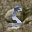
Label: 5